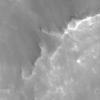
Label: not_dusty